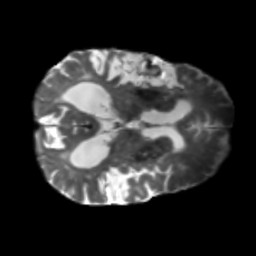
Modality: T2w
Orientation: axial
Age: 69
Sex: male
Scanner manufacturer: siemens
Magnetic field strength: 3 T
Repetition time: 5.25 s
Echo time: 0.08 s